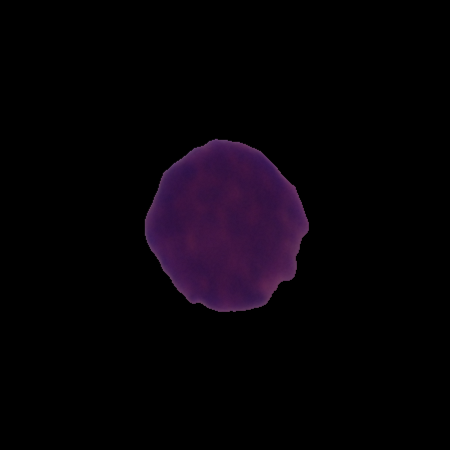
Label: healthy